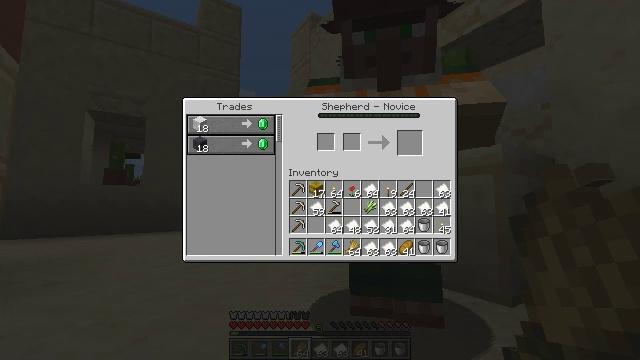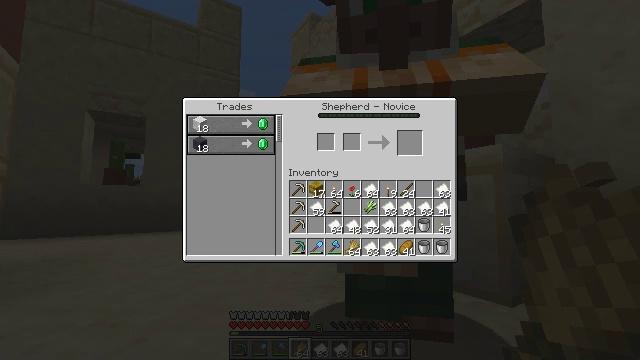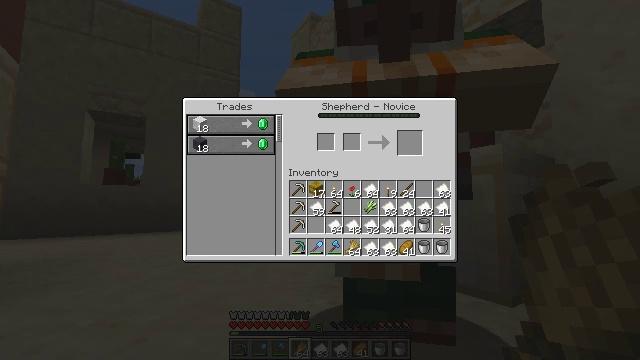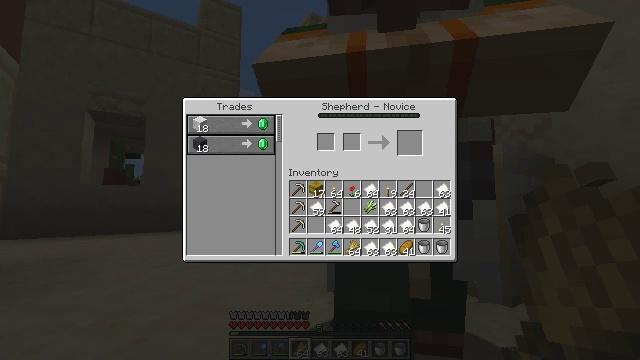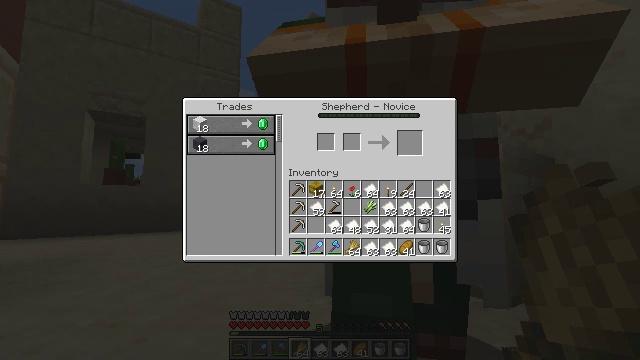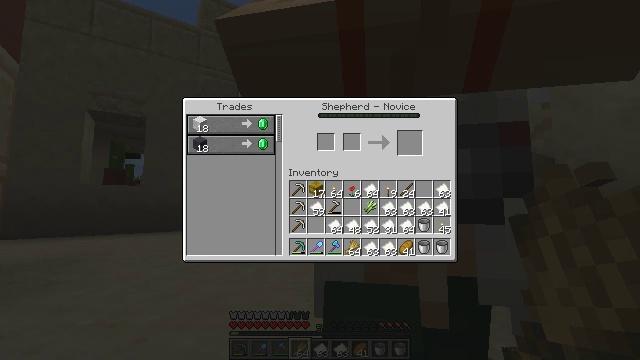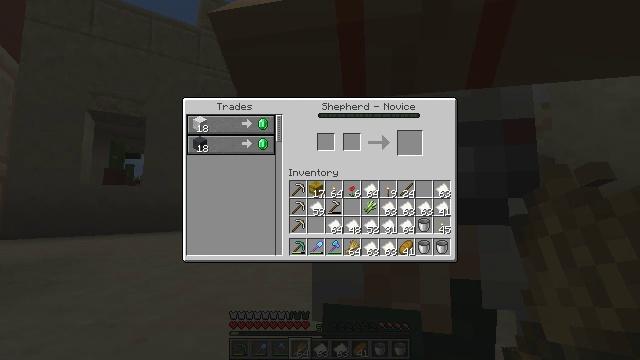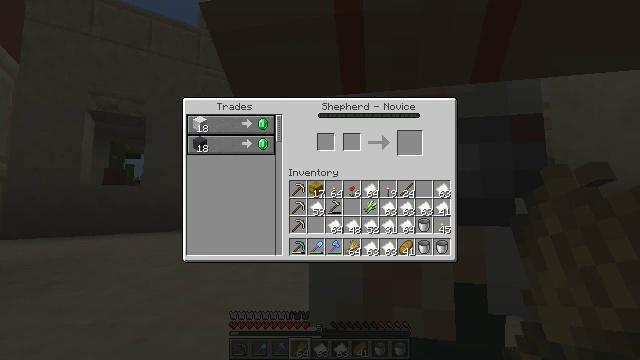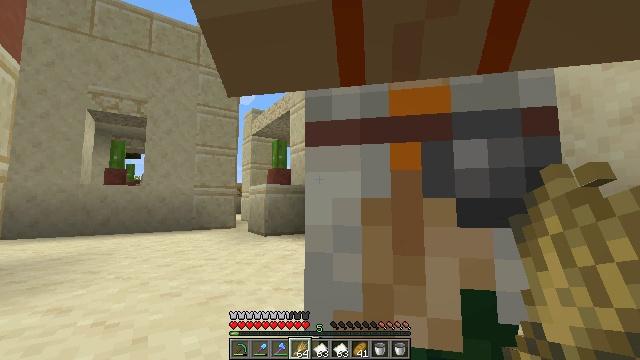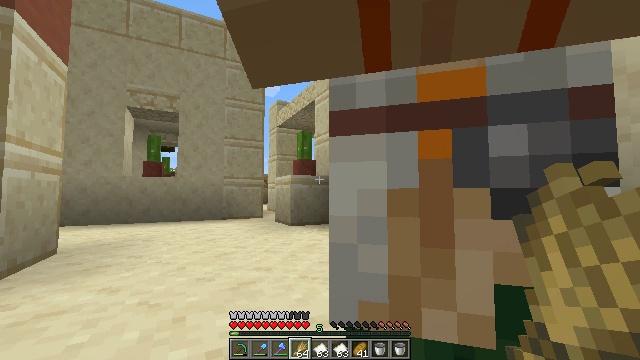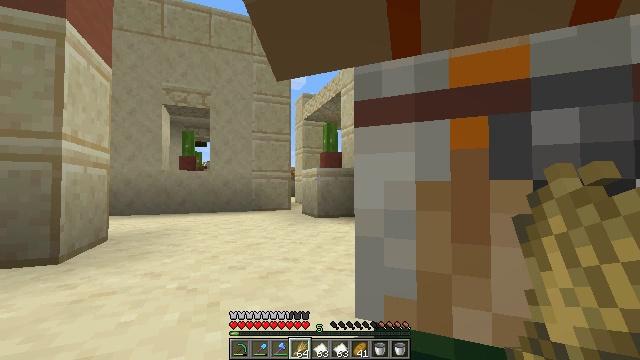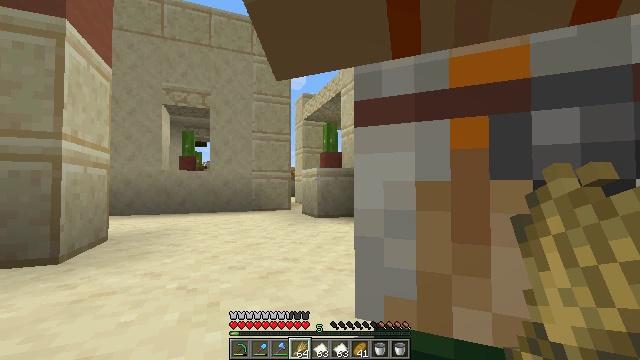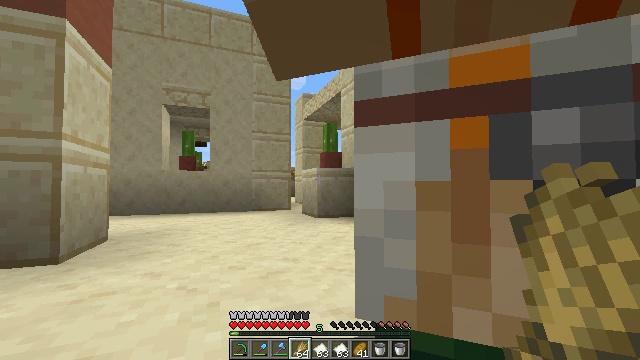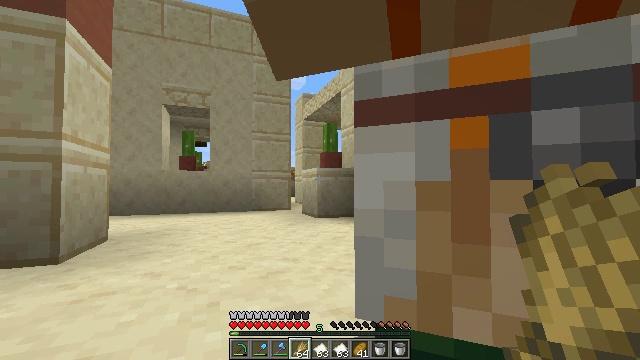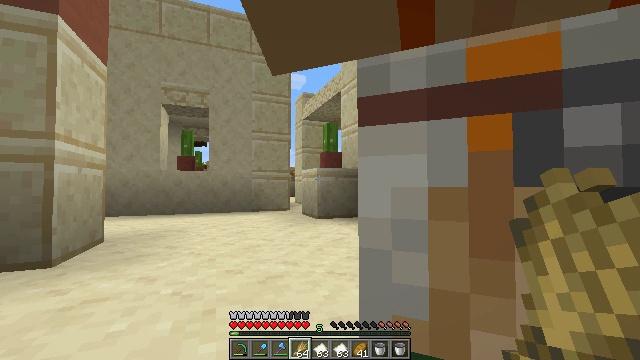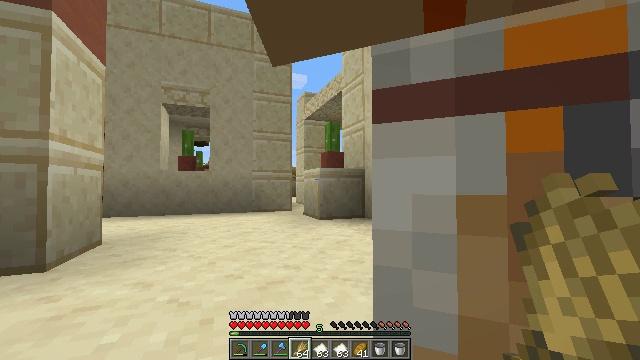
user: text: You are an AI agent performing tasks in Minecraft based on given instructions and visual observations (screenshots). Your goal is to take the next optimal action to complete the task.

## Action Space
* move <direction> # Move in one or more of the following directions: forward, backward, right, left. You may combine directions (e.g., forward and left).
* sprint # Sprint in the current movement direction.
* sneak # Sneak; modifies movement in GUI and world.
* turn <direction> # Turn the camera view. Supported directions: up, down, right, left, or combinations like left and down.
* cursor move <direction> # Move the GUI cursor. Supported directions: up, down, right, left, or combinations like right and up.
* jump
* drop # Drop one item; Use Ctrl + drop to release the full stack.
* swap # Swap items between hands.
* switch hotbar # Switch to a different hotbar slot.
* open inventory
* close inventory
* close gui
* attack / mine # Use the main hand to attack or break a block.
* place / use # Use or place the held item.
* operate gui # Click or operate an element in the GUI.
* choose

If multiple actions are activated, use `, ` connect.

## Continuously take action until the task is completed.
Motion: motion action
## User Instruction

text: Hold left click to mine smooth sandstone.
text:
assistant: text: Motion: no_op
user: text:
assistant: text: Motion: no_op
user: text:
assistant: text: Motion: no_op
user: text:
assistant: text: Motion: no_op
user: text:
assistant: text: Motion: no_op
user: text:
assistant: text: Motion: no_op
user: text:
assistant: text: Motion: no_op
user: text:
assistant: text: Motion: no_op
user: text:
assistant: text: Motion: turn left and down, close gui
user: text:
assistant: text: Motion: turn left and down
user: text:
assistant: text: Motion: no_op
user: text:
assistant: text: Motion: no_op
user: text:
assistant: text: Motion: no_op
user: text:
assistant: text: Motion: move forward
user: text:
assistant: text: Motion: move forward
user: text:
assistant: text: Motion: move forward, turn left, jump
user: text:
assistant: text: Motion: move forward, jump
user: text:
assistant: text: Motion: move forward, turn down, jump
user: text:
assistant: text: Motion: move forward, jump
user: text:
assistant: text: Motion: move forward, jump
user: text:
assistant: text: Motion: move forward
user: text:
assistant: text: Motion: move forward, turn down
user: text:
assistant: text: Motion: move forward, turn right and down
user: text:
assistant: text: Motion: move forward, turn right and down
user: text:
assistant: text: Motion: move forward, turn right and down
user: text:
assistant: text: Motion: move forward, turn right and down
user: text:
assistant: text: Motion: move forward, turn right
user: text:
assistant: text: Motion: move forward, turn right
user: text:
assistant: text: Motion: move forward, turn right
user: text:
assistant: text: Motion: move forward, turn right